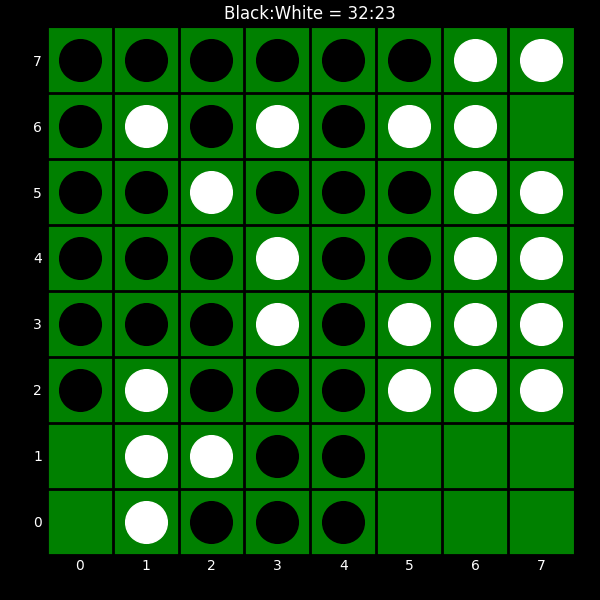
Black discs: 32
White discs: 23